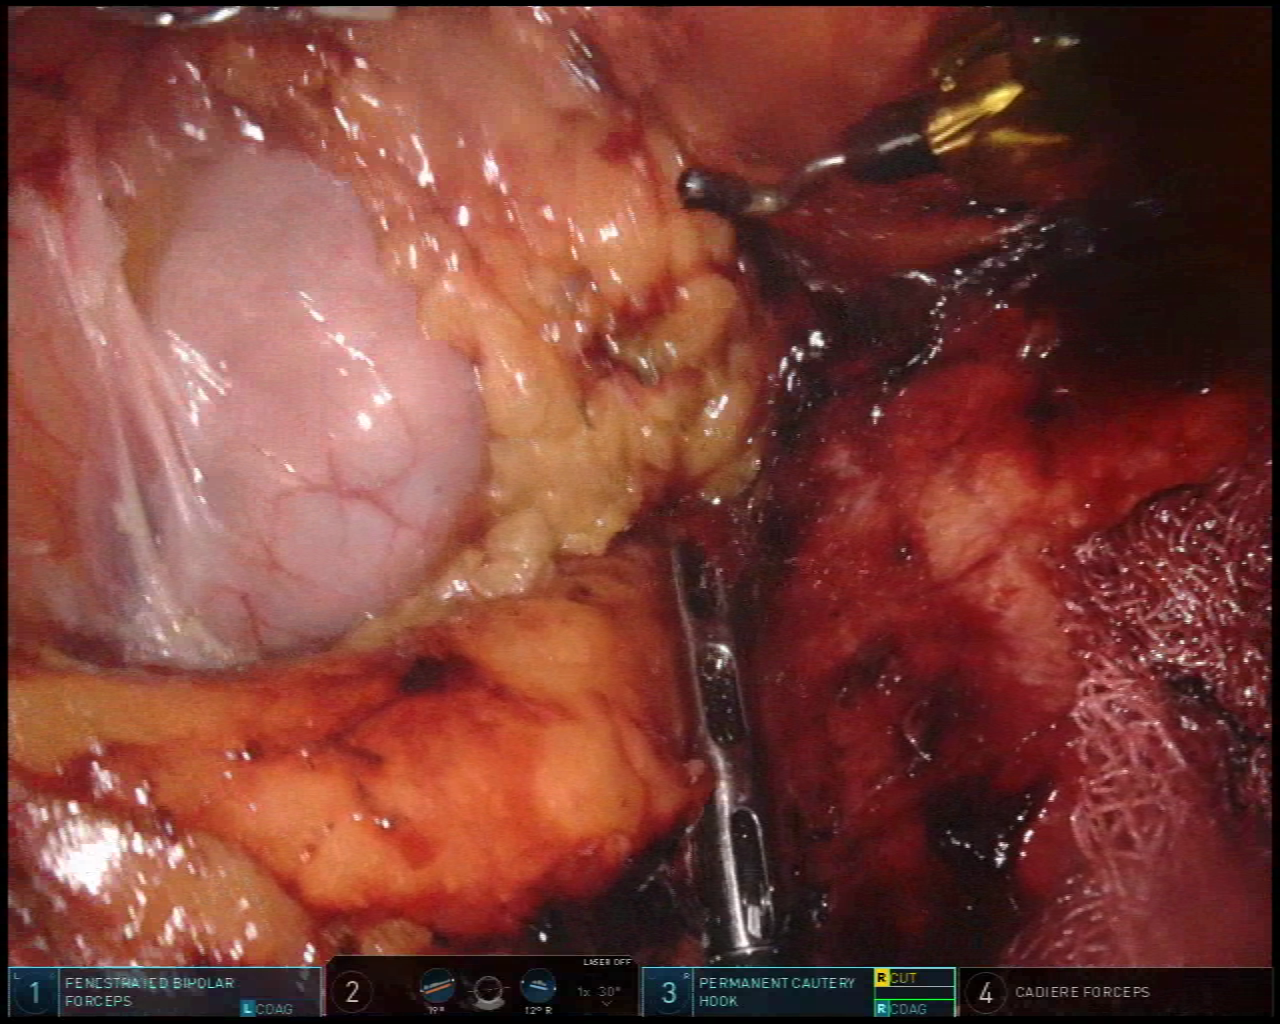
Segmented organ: stomach
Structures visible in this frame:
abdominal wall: no
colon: no
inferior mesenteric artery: no
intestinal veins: no
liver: no
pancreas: yes
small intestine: no
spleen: no
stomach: yes
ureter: no
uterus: no
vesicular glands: no